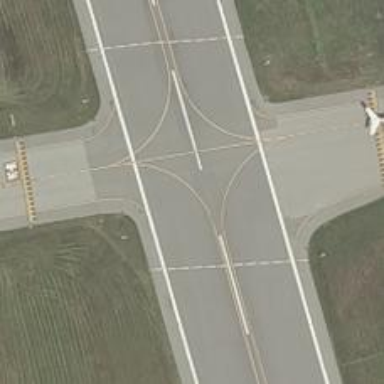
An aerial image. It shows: Image of taxiway at airport.